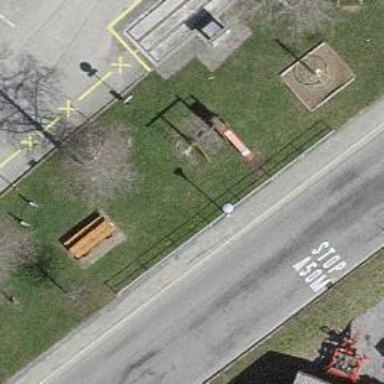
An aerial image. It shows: Playground with swings.